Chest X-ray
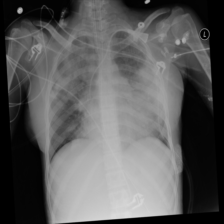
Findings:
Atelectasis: negative
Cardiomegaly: negative
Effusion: negative
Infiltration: positive
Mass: negative
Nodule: negative
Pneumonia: positive
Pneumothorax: negative
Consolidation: negative
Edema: negative
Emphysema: negative
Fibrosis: negative
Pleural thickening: negative
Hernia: negative